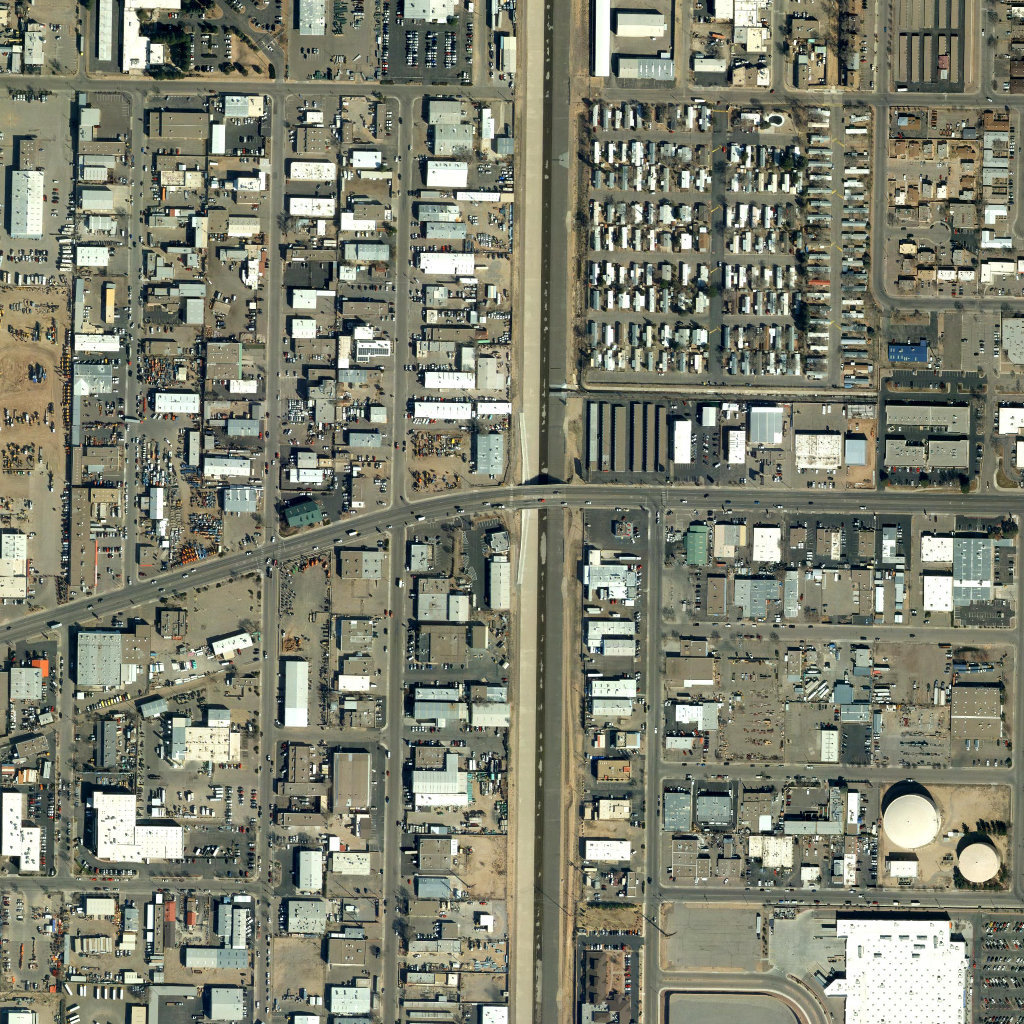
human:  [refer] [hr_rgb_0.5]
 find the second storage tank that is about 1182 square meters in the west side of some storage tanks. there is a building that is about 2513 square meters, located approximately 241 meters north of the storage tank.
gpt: <box>[[93, 81, 97, 86, 0]]</box>

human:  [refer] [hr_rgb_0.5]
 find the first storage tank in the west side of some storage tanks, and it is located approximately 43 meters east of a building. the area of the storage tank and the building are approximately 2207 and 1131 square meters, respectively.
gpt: <box>[[86, 77, 92, 82, 0]]</box>